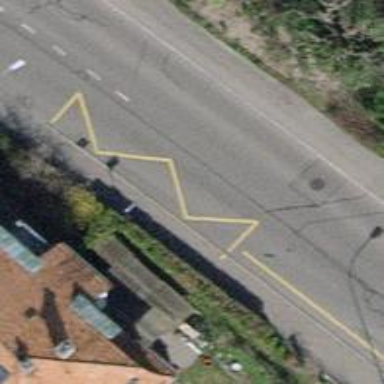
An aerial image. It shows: Bus stop with platform for public transport.